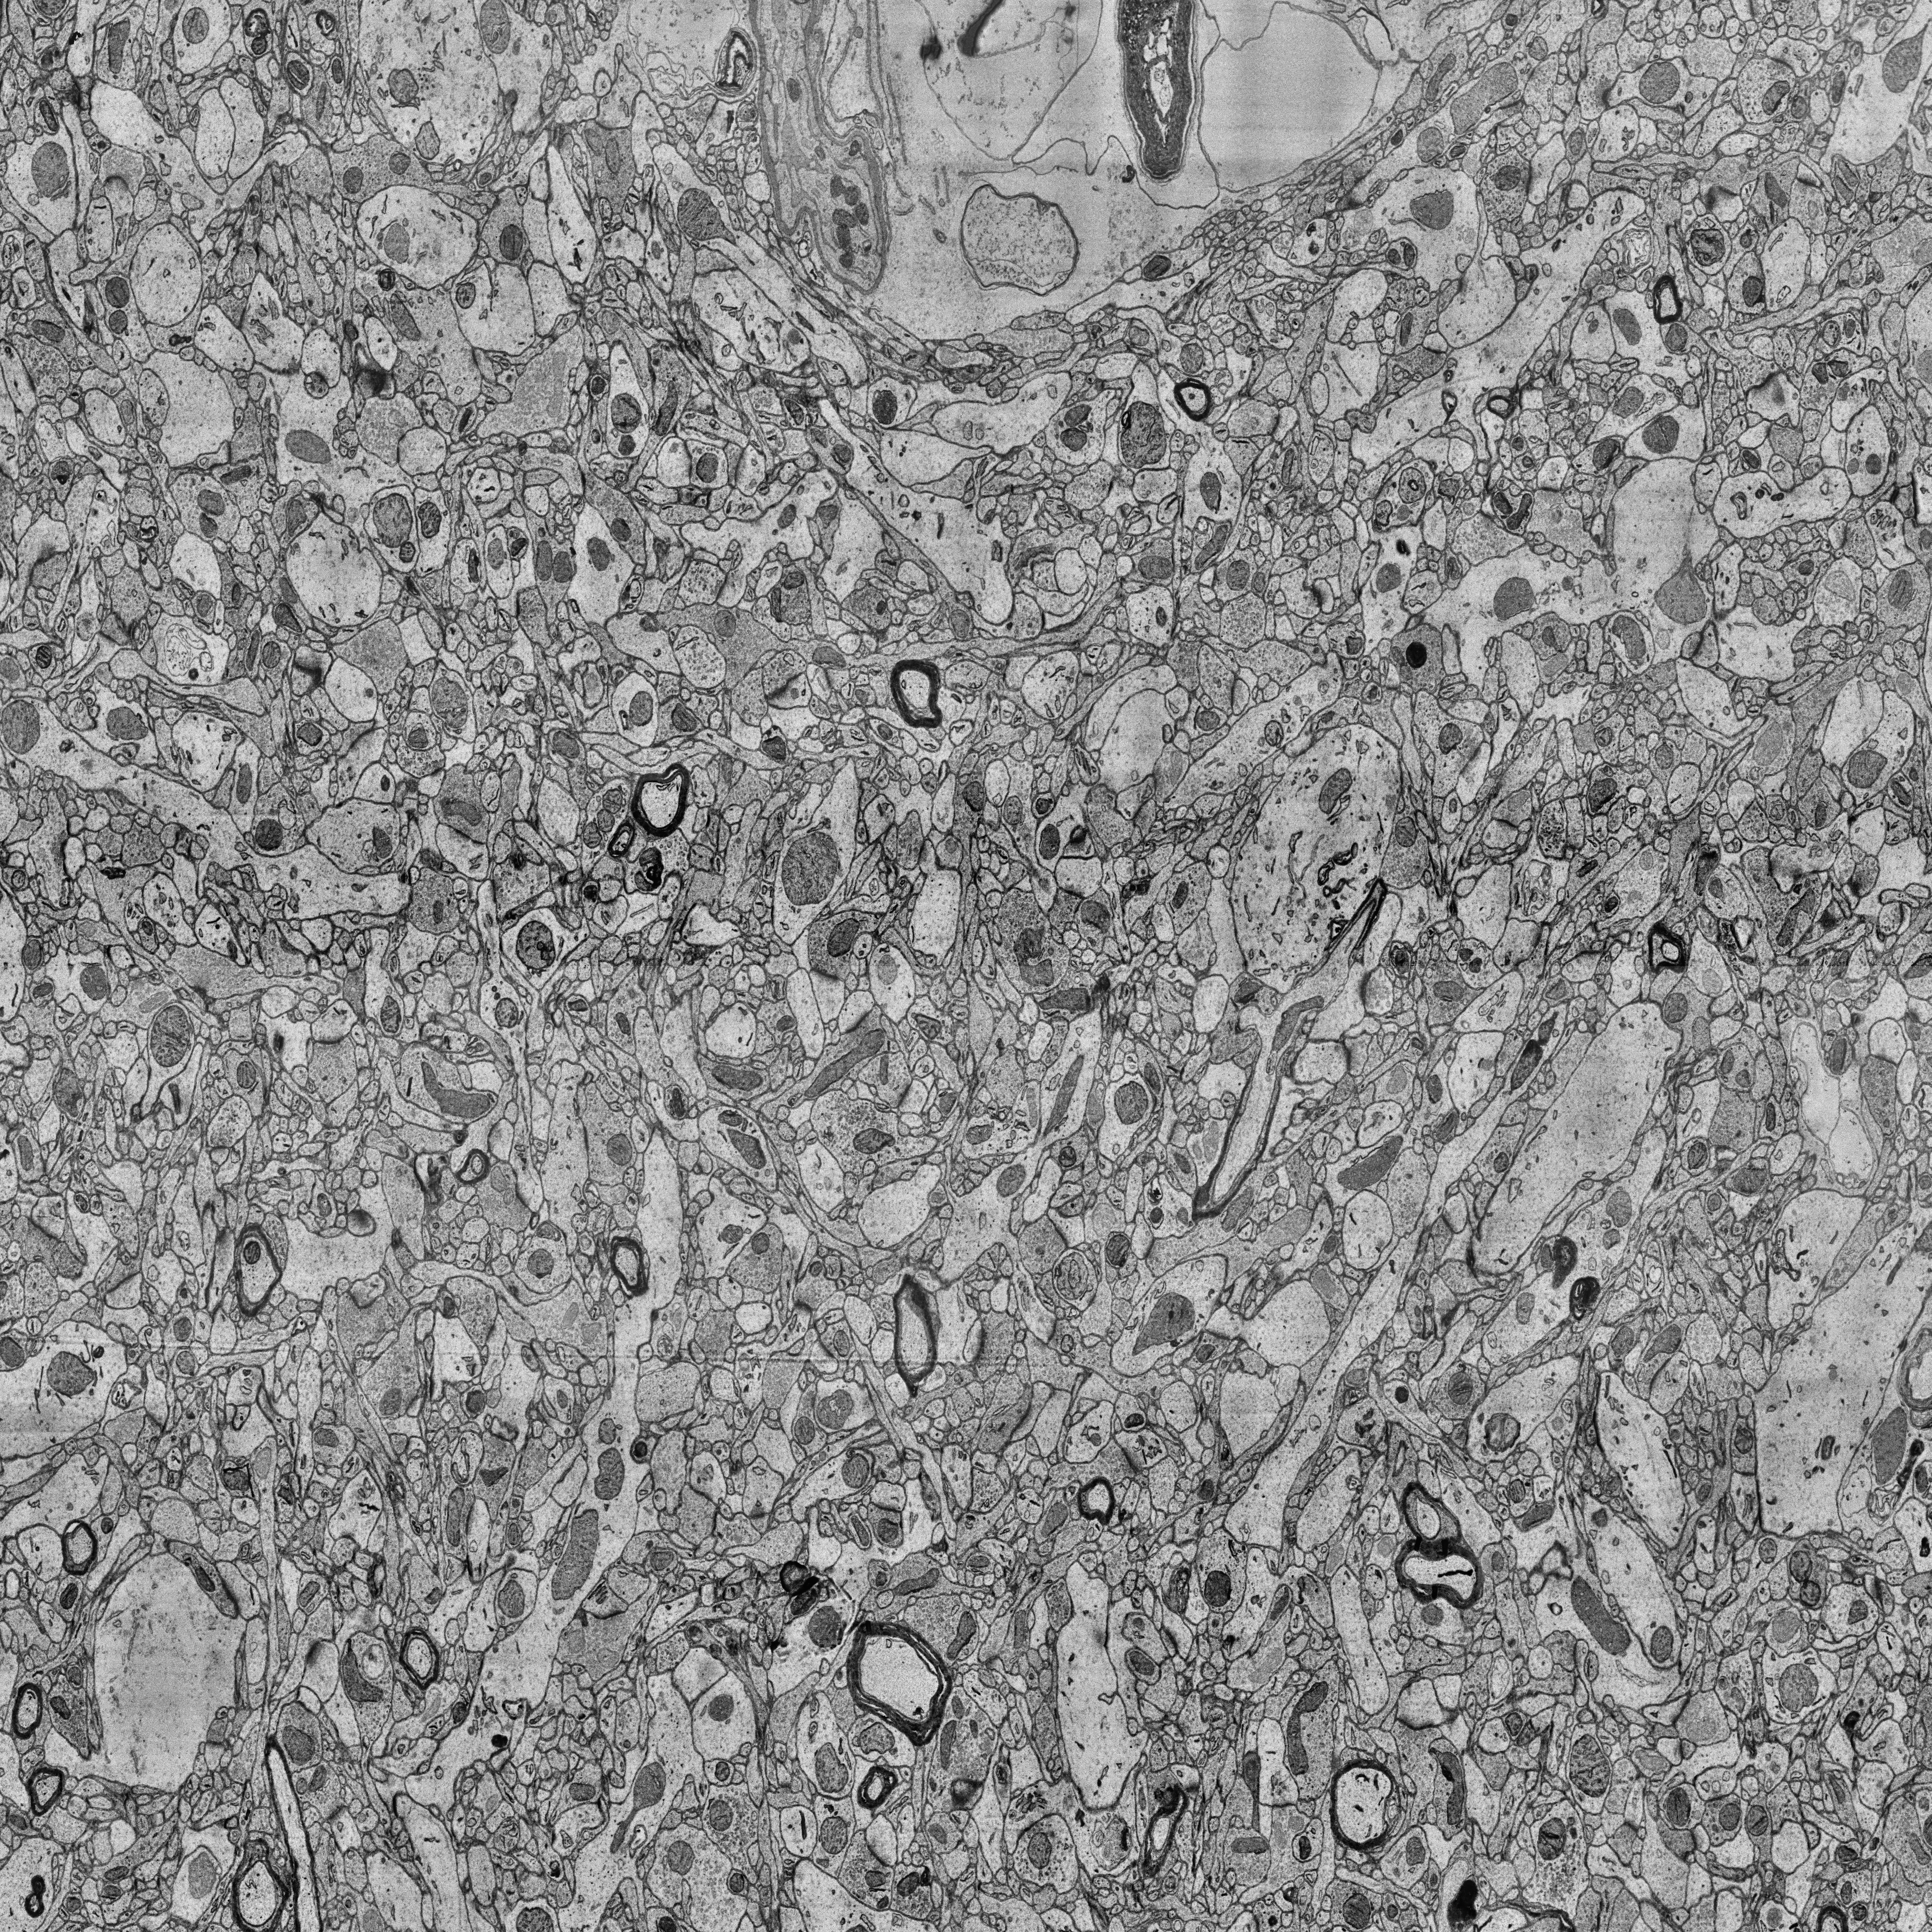
Electron microscopy slice of human cortex tissue
Slice depth (z): 53
Mitochondria instances in slice: 482